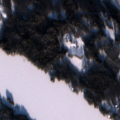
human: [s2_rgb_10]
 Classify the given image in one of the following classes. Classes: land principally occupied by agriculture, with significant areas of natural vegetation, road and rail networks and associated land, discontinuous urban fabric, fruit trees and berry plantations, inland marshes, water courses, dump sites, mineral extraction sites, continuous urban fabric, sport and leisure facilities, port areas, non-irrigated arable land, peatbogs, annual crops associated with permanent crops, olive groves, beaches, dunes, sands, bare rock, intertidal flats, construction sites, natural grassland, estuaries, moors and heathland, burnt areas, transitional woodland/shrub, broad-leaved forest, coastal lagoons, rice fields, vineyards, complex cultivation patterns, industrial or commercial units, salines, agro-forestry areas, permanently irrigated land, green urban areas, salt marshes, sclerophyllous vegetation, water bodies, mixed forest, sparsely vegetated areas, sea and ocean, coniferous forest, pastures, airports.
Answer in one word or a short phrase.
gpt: broad-leaved forest, coniferous forest, mixed forest, transitional woodland/shrub, water bodies